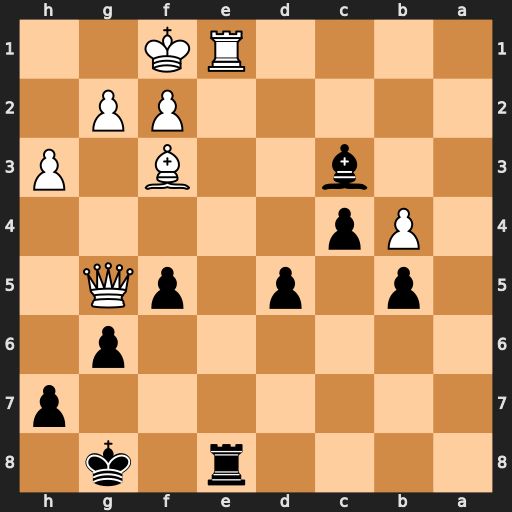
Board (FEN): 4r1k1/7p/6p1/1p1p1pQ1/1Pp5/2b2B1P/5PP1/4RK2
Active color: b
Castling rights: -
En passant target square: -
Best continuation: Rxe1#